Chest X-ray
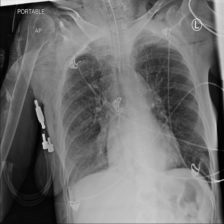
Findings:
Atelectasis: negative
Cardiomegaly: negative
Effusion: negative
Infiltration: negative
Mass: negative
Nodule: negative
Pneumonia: negative
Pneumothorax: negative
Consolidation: negative
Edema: negative
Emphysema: positive
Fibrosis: negative
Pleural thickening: positive
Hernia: negative